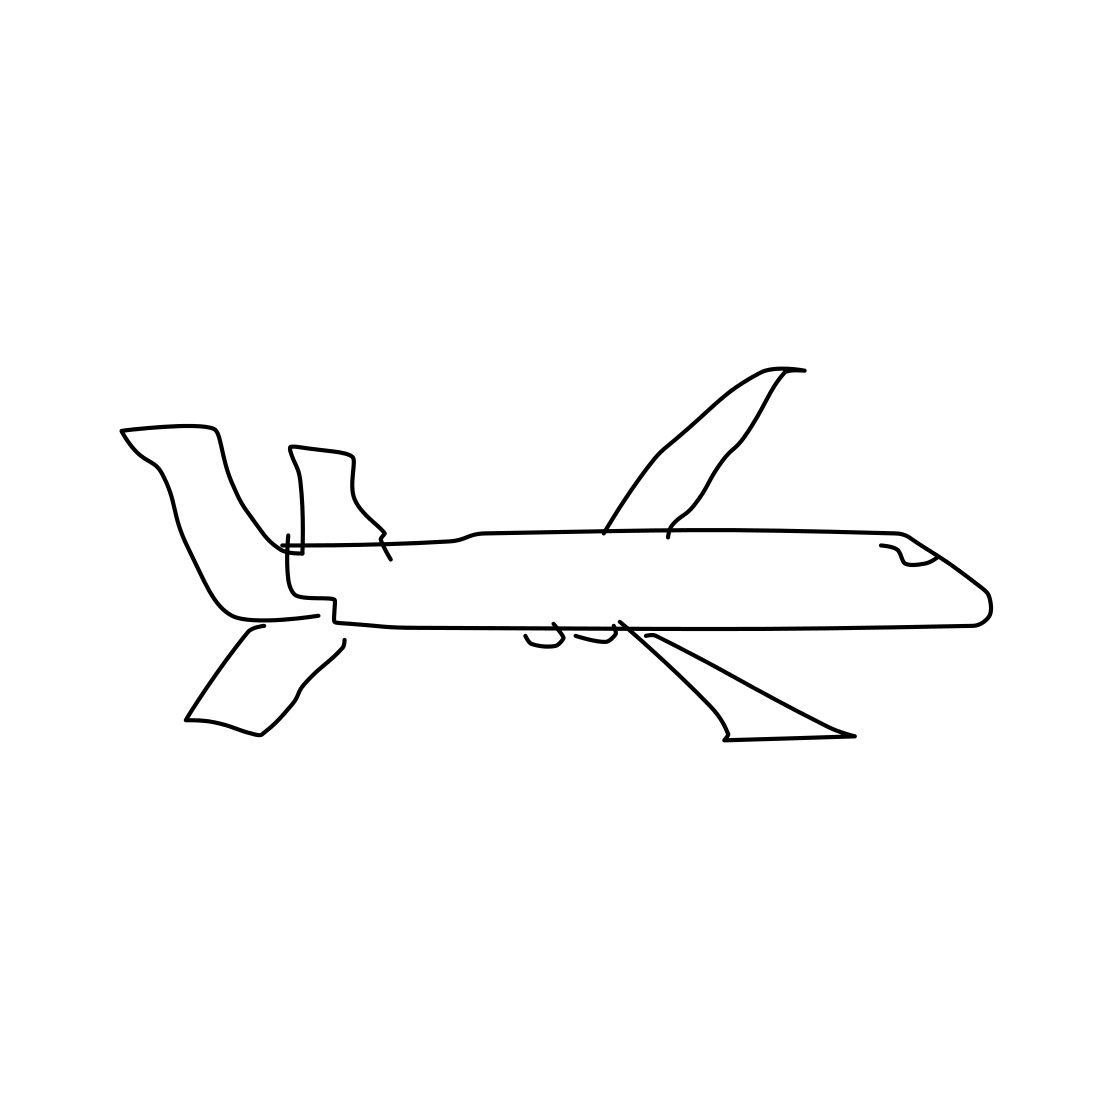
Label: airplane